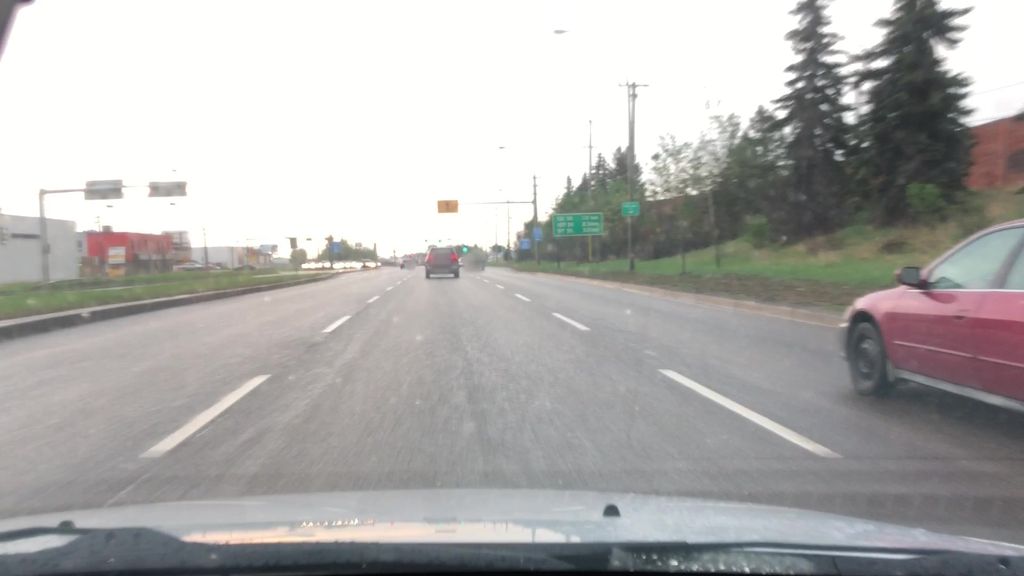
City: edmonton